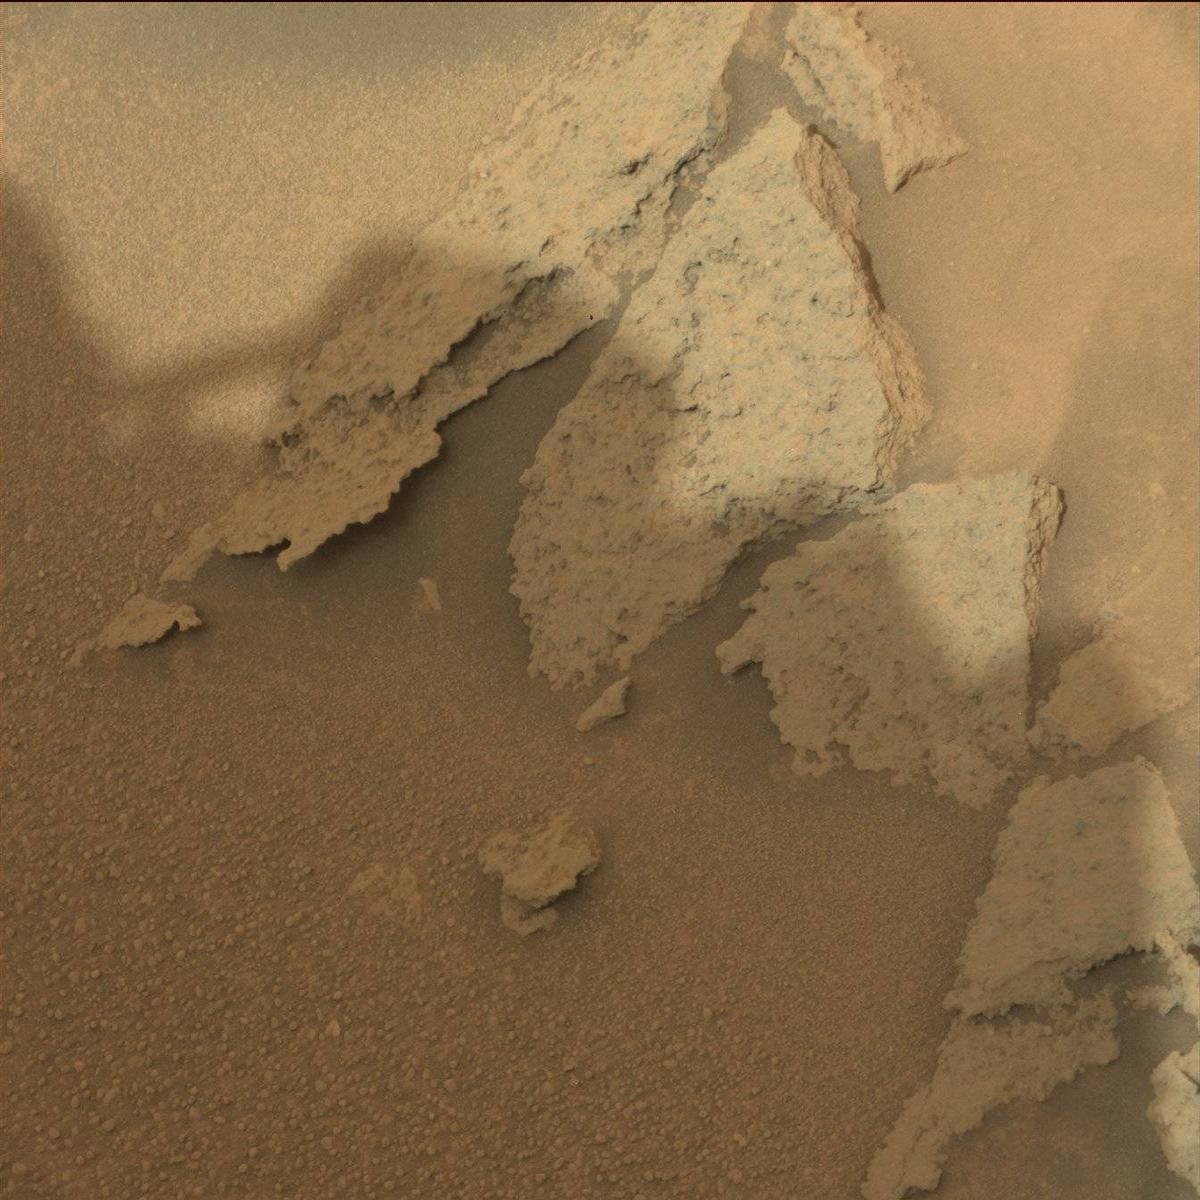
Terrain classes present: Bedrock, Sand / Soil